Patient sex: M
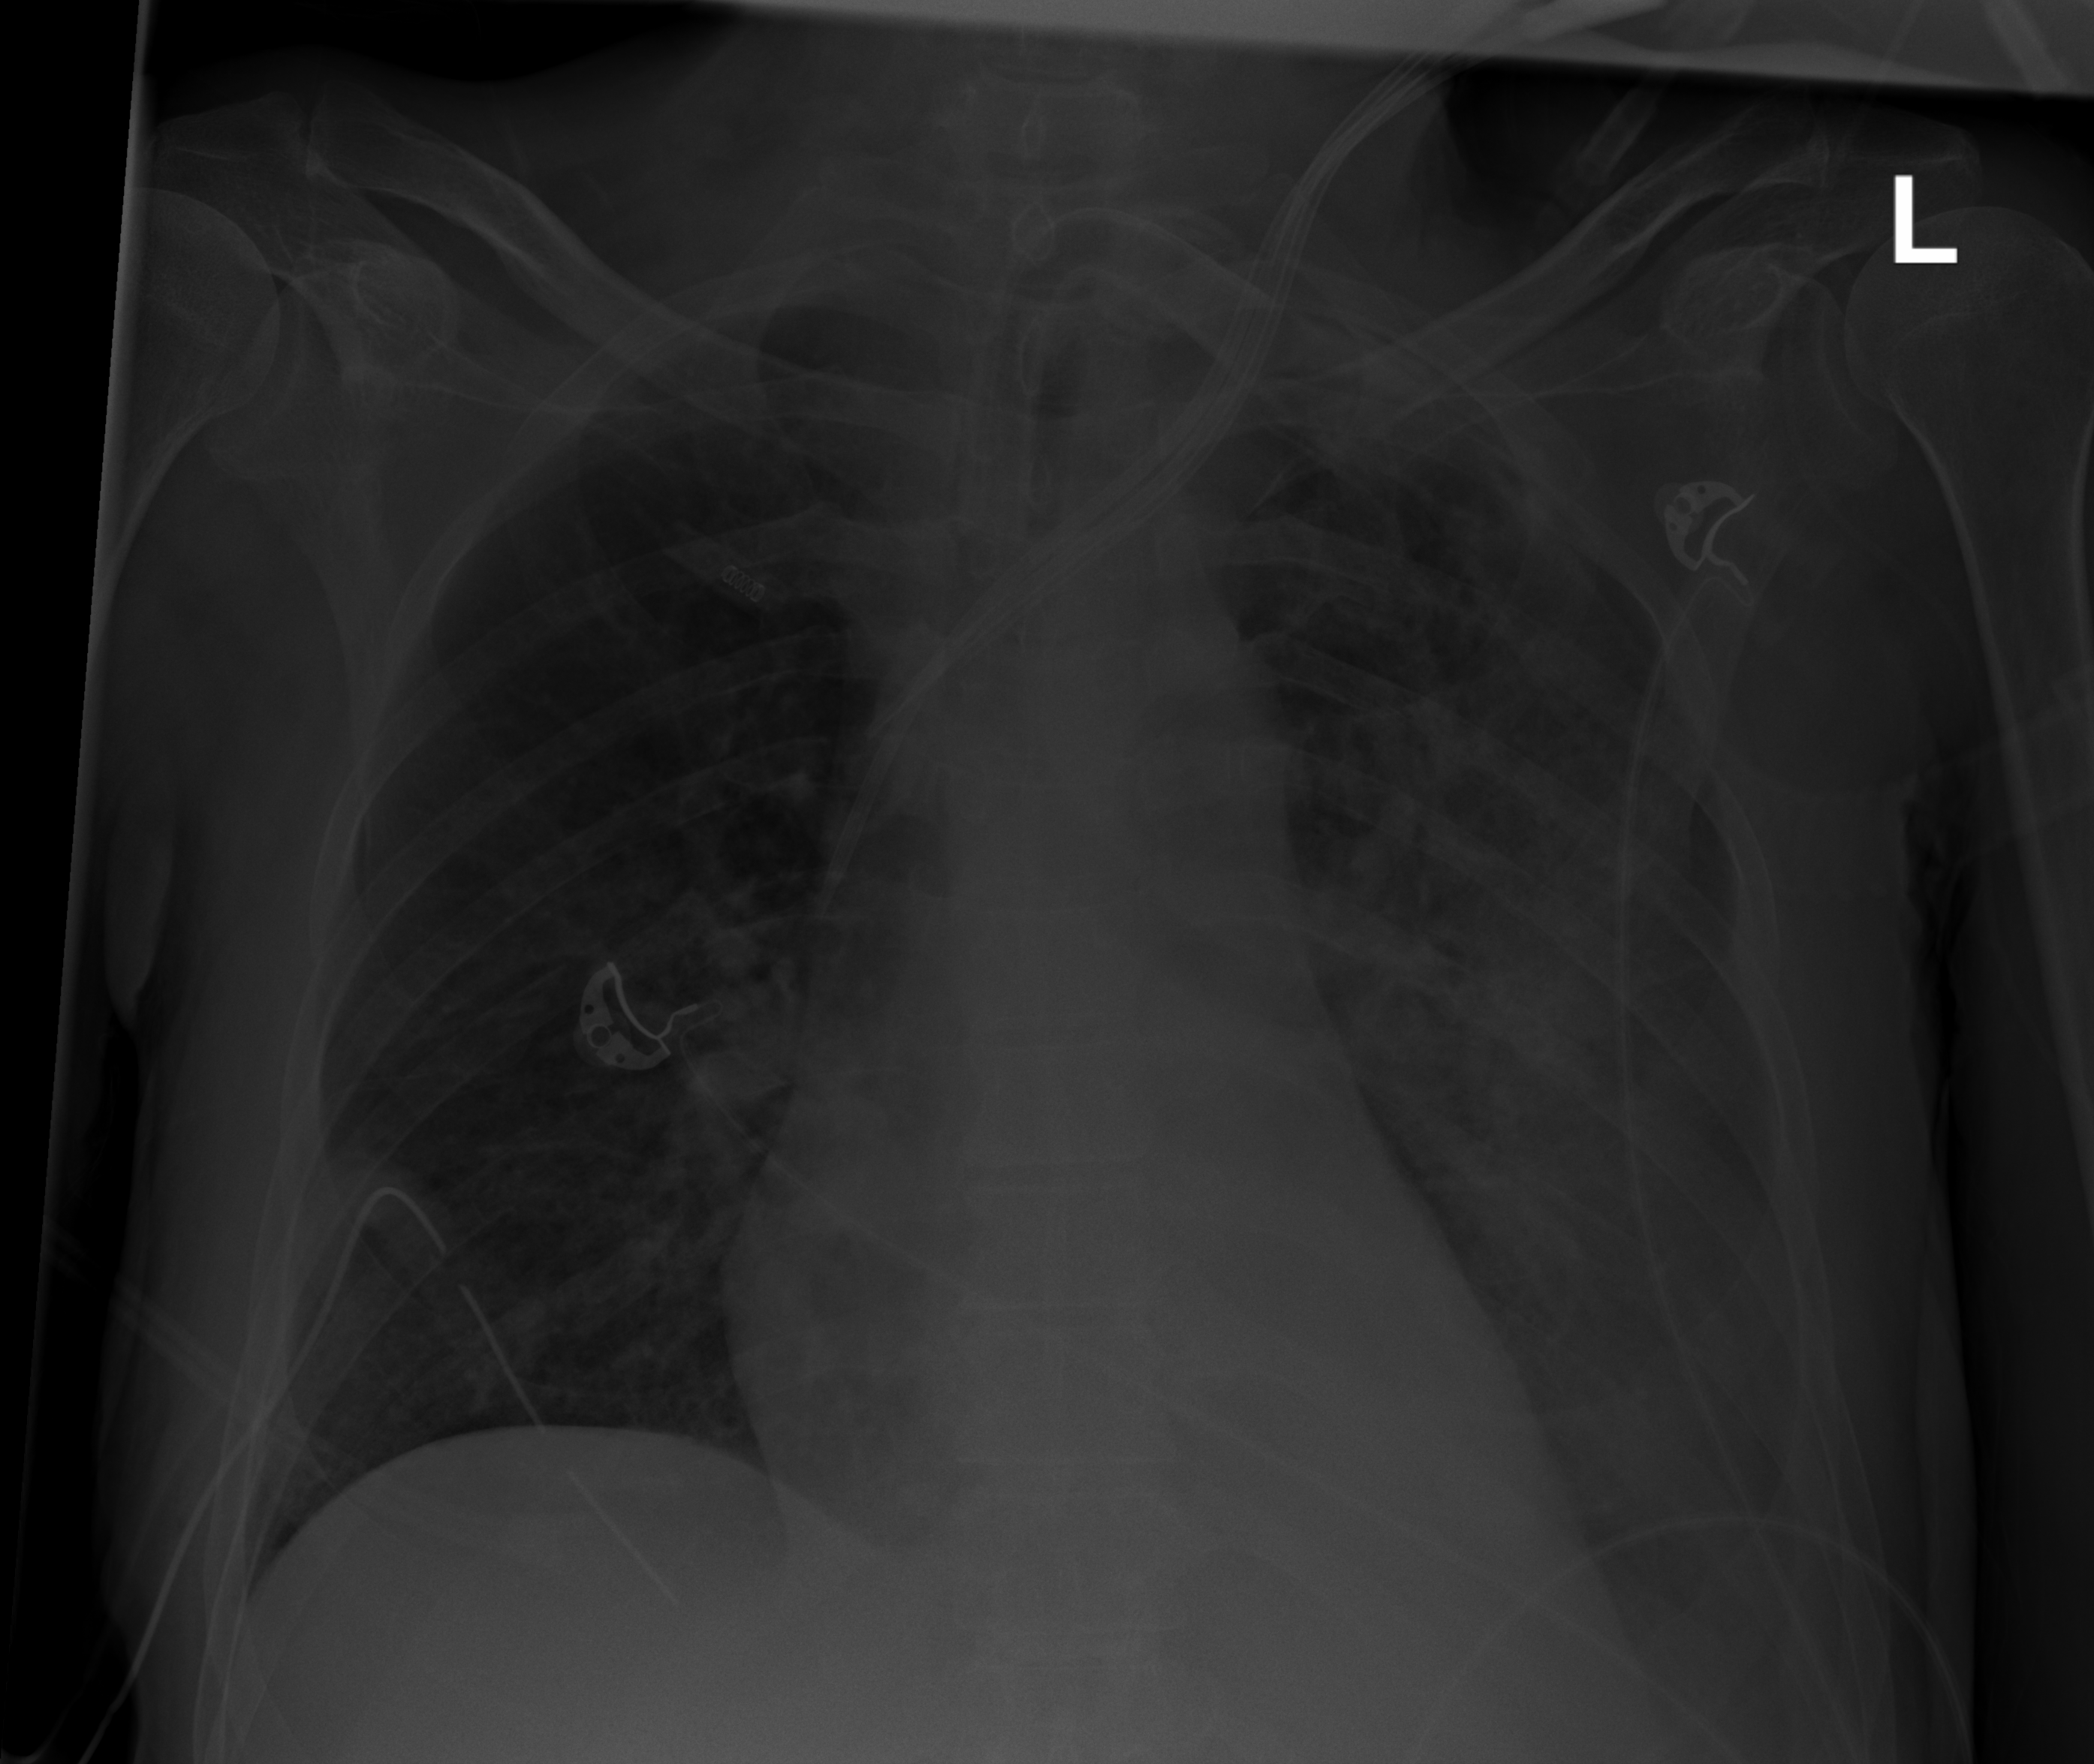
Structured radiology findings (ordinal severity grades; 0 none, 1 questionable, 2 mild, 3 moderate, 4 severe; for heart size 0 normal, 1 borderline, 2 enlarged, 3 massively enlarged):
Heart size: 0
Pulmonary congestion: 0
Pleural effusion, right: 0
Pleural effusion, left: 2
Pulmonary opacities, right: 2
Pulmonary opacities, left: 3
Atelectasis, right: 2
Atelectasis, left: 2